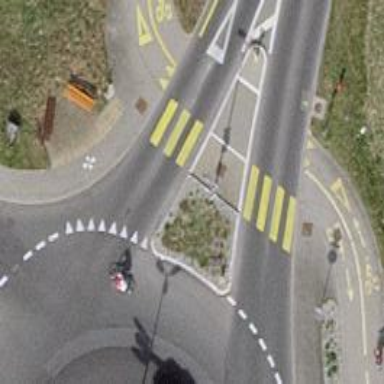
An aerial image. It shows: Marked zebra crossing on the road.